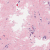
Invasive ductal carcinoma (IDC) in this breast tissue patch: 0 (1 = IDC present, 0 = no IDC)